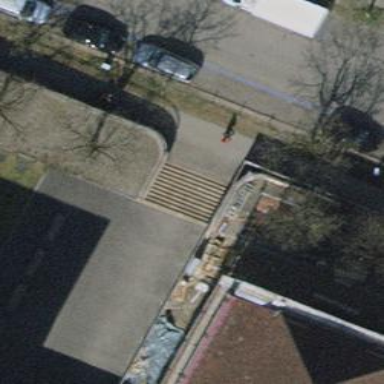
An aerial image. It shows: Set of steps on the road with ramp.